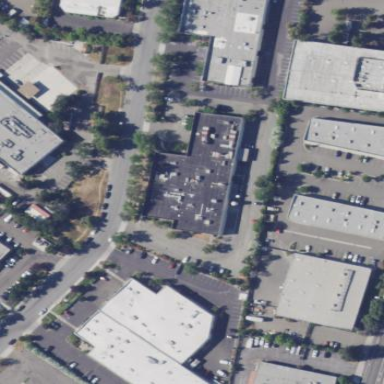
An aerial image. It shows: Building.